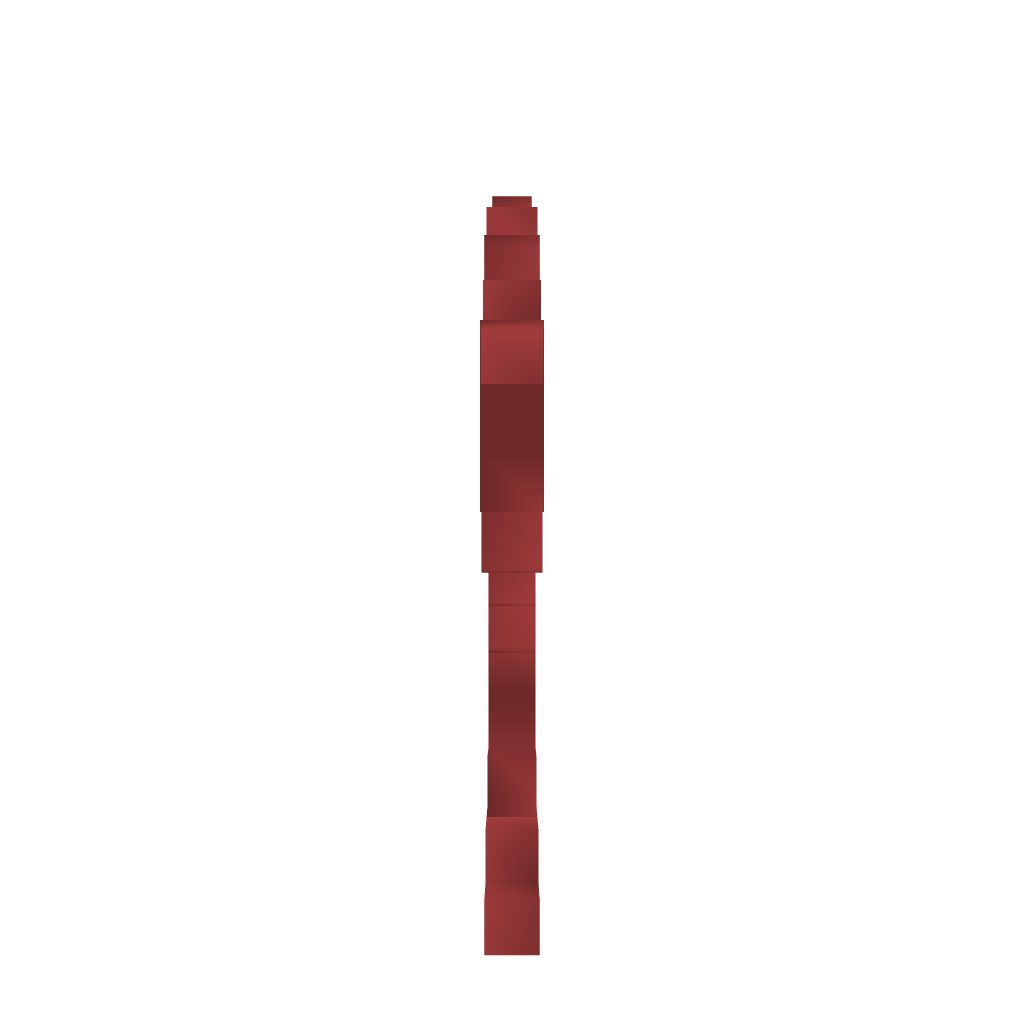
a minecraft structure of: Panther from Castlevania 1 bad low quality